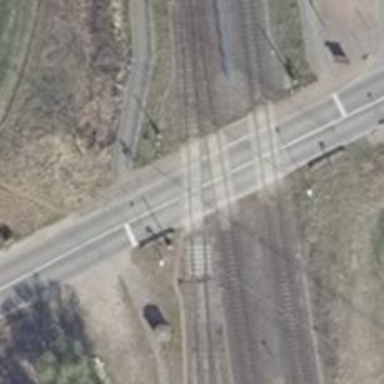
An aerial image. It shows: Level crossing along the railway.